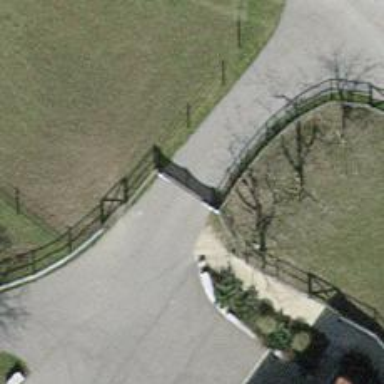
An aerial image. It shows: Gate.